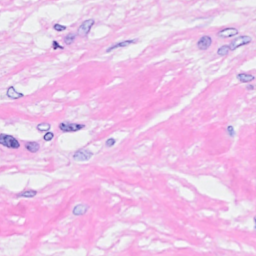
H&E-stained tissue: Breast